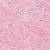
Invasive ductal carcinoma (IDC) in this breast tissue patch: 1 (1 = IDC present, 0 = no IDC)